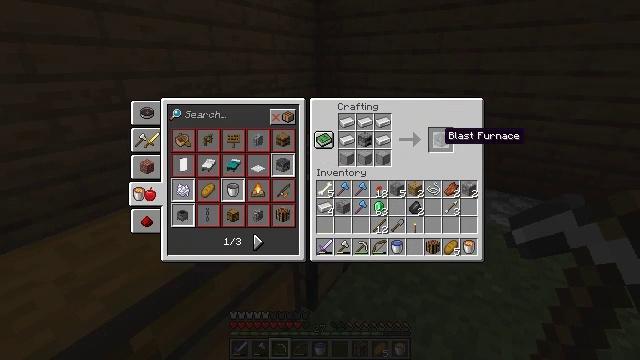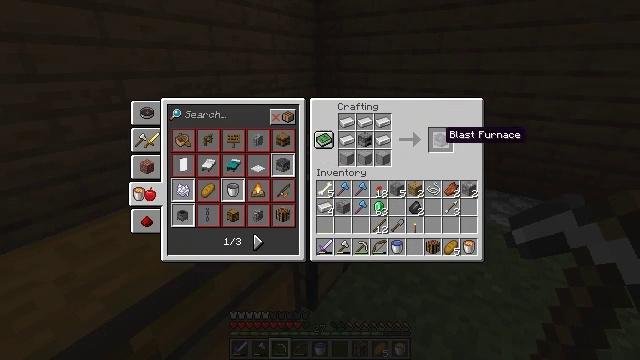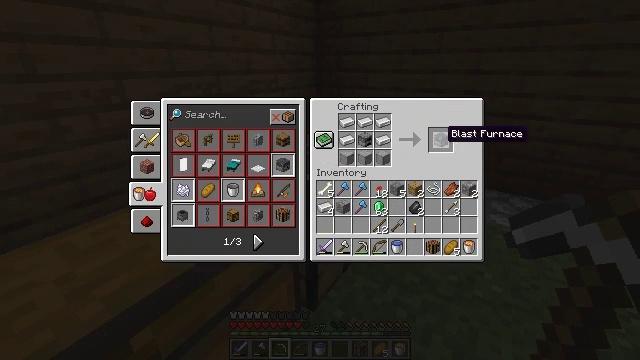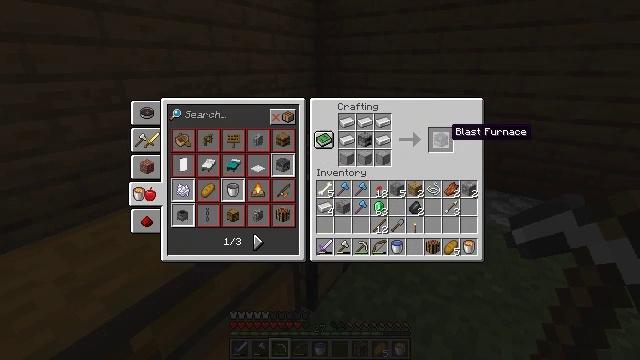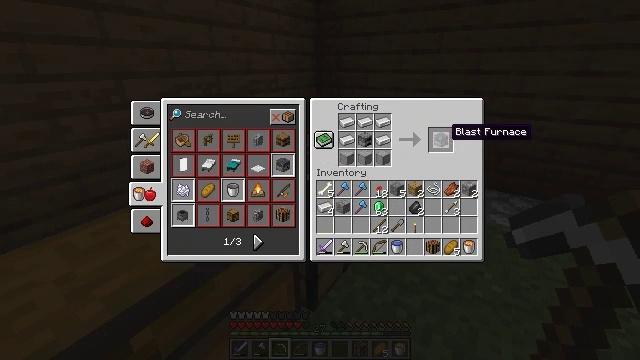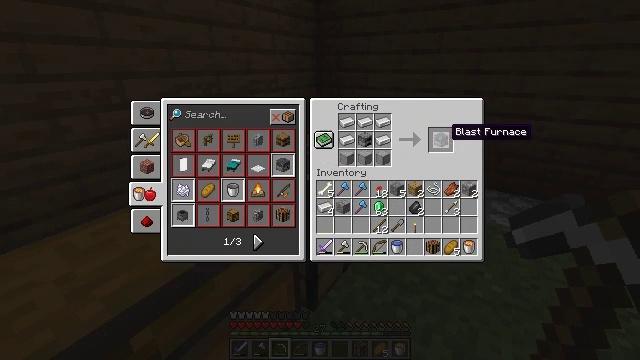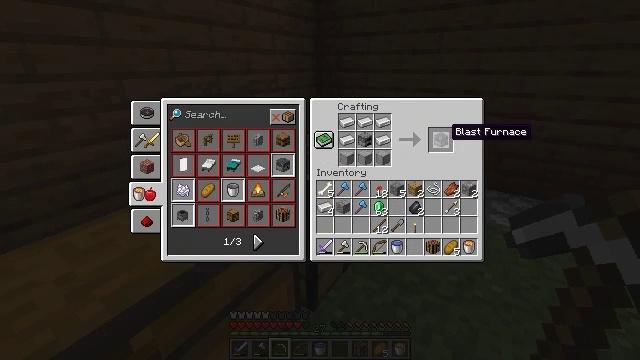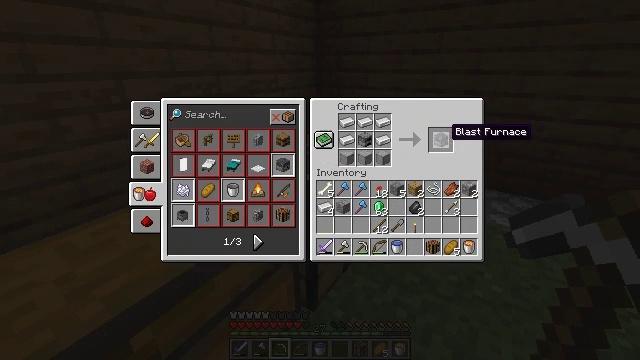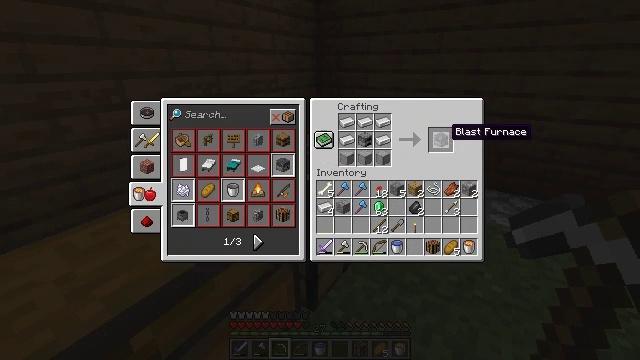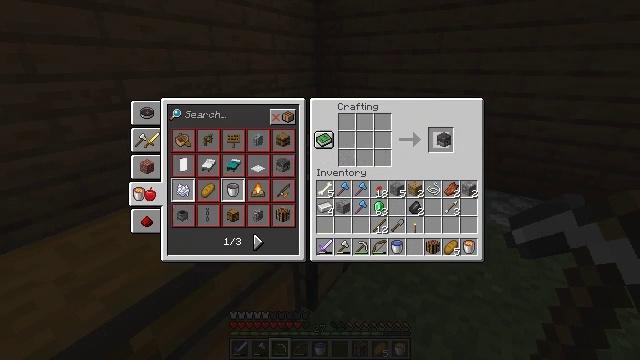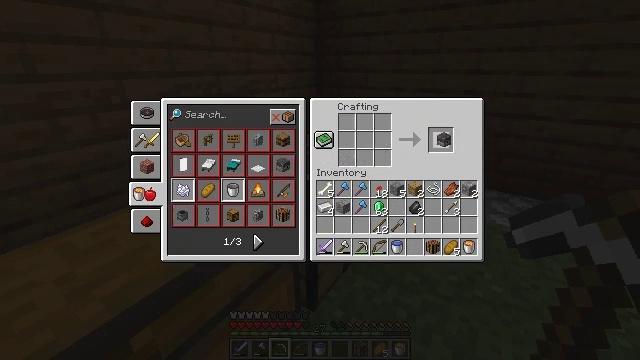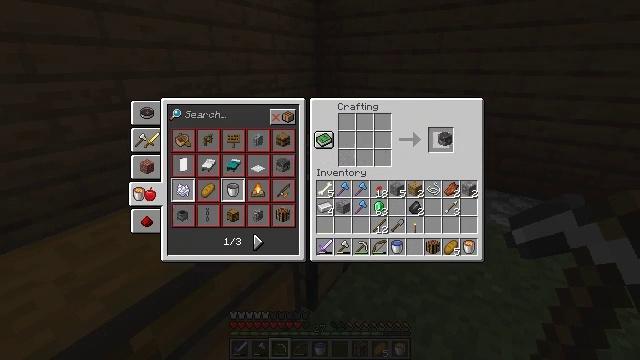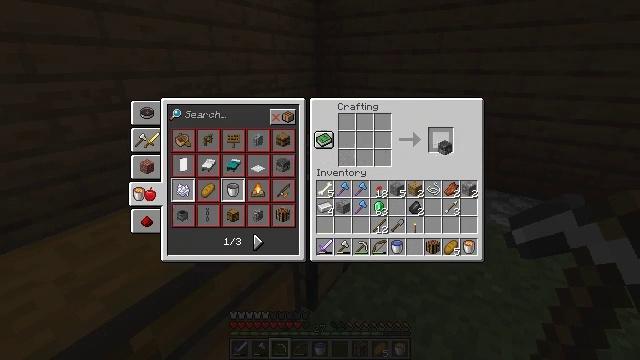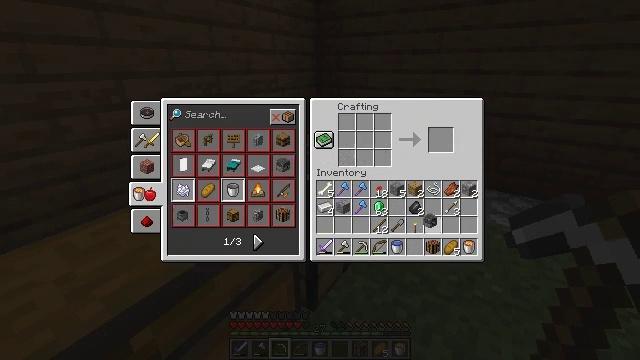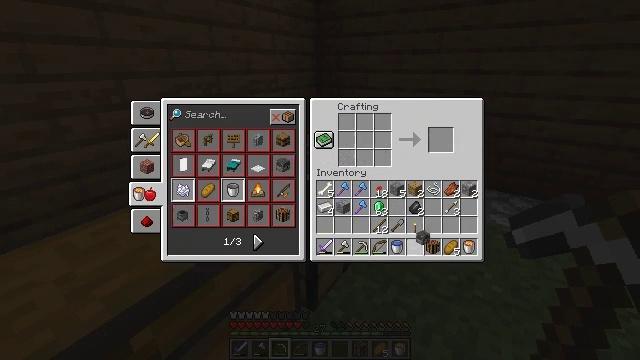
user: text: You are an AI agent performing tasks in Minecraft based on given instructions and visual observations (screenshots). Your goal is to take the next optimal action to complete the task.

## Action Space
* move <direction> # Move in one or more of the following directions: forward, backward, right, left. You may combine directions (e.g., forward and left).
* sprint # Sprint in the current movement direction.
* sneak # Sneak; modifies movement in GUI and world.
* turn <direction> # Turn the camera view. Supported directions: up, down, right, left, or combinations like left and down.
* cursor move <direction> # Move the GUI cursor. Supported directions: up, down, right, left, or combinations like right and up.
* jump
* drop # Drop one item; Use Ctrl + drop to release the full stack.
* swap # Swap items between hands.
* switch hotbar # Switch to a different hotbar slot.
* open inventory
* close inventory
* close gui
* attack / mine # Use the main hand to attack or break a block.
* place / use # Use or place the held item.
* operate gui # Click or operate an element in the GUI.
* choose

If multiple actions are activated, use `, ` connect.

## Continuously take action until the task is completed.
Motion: motion action
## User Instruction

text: Craft a blast furnace.
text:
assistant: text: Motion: no_op
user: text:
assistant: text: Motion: no_op
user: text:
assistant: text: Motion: no_op
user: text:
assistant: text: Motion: no_op
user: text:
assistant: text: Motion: no_op
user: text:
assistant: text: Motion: no_op
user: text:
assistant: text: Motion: no_op
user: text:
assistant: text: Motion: no_op
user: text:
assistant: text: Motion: operate gui
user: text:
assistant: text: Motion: operate gui
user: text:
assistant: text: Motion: operate gui
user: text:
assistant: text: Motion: cursor move down
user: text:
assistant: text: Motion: cursor move left and down
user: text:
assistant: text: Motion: cursor move left and down
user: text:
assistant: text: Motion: no_op